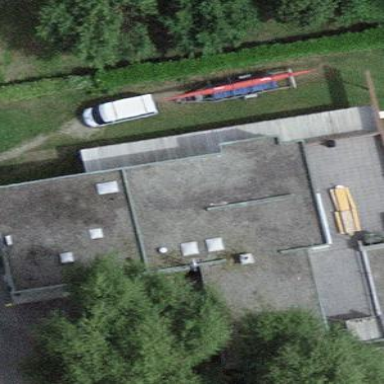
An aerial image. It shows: Sports center building.